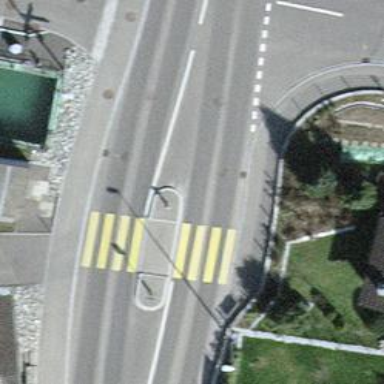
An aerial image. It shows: Uncontrolled crossing with traffic calming island.